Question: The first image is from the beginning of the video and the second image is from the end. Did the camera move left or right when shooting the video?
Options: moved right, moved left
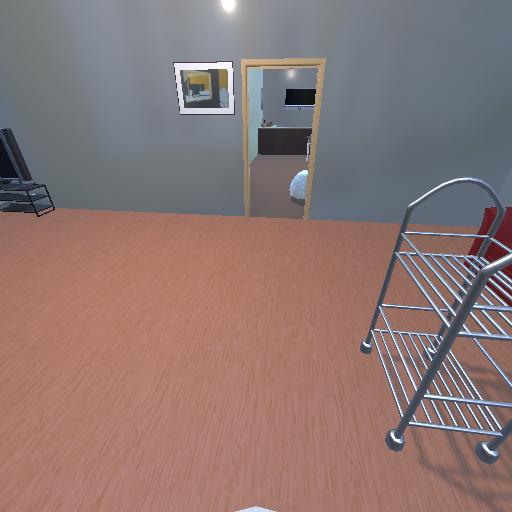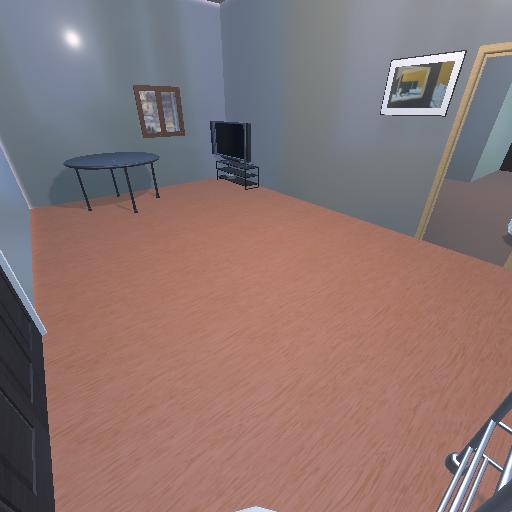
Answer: moved right